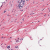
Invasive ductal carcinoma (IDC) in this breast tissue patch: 0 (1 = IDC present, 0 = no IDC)